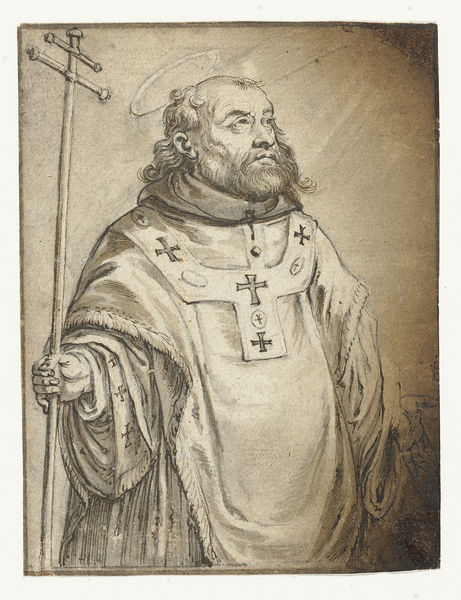
Titel: Staande mannelijke heilige, ten halven lijve (de H. Bonaventura?)
Künstler: Pieter de (I) Jode
Standort: Amsterdam
Institution: Rijksmuseum
Schlagwörter: dessin, aube, croix, chrétien, saint, religion, moine, auréole, prêtre, religieux, tonsure